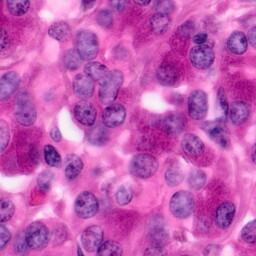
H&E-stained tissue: Pancreatic